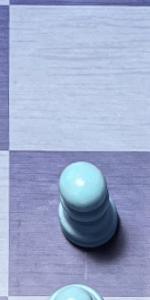
Label: Pawn_White